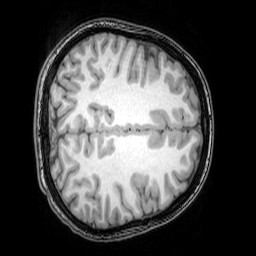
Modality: T1w
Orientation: axial
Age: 22
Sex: female
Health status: healthy
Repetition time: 0.081 s
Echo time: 0.037 s